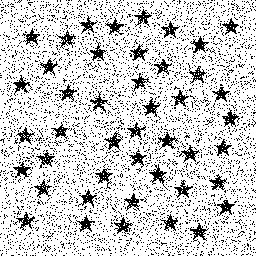
Squares: 0
Triangles: 0
Stars: 44
Total shapes: 44